Question: I created a java application where login credentials are required to have access.
I recorded the information about username in 'ArrayList'.
'''
private void jBLoginActionPerformed(java.awt.event.ActionEvent evt) {
String sql="select * from logins where username=? and password=? and idTypeLogin=?";
try{
pst=(PreparedStatement) conexao.prepareStatement(sql);
pst.setString(1, jTUser.getText());
pst.setString(2, jPass.getText());
pst.setString(3, jComboBoxTipoLogin.getSelectedItem().toString());
rs=pst.executeQuery();
if(rs.next()){
String idTypeLogin= rs.getString("idTypeLogin");
if (idTypeLogin.equals("Administrator")) {
jTTaskAdmin ah = new jTTaskAdmin();
ah.setVisible(true);
}
else {
jTTaskTecnic eh = new jTTaskTecnic();
eh.setVisible(true);
}
this.setVisible(false);
}
else{
JOptionPane.showMessageDialog(null, "User Invalid");
}
//close();
}catch(Exception e){
JOptionPane.showMessageDialog(null, e);
}
List<String> loggedInUsers = new ArrayList<String>();
loggedInUsers.add(jTUser.getText())
List<String> t = loggedInUsers;
jTTasktecnic.recordVar=loggedInUsers.get(0);
}
'''

And I add this code in second form
'''
static String recordVar;
'''
How can I do to get the information that was recorded in the array, but in another form. That is, I recorded the information in 'ArrayList' in the Login form, now I want to get this information in another form.
How can I do this?
Thank you
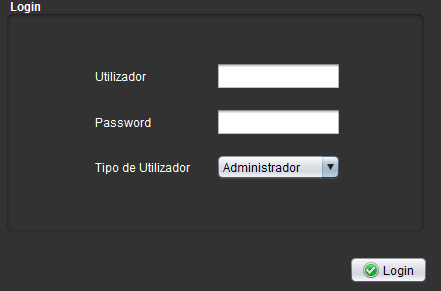
Answer: You can do it Like this
> Form two
Declare A variable where you want to store ArrayList Item()
You can also declare it 'static'.
But declare it Globally (Means at start of the class not inside method or something else)
> Form One
Store ArrayList Item in Variable of Form 2 'OnClick' of logIn button.
'''
Form2 ob=new Form2();
ob.recordVar=arrayList.get(3);//it will access recordVar of Form2 3rd element of ArrayList for example
'''
Or you can declare 'Form2' variable 'static' and acces it via class name.
Like this
'''
Form2.recordVar=arrayList.get(3);
'''